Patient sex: M
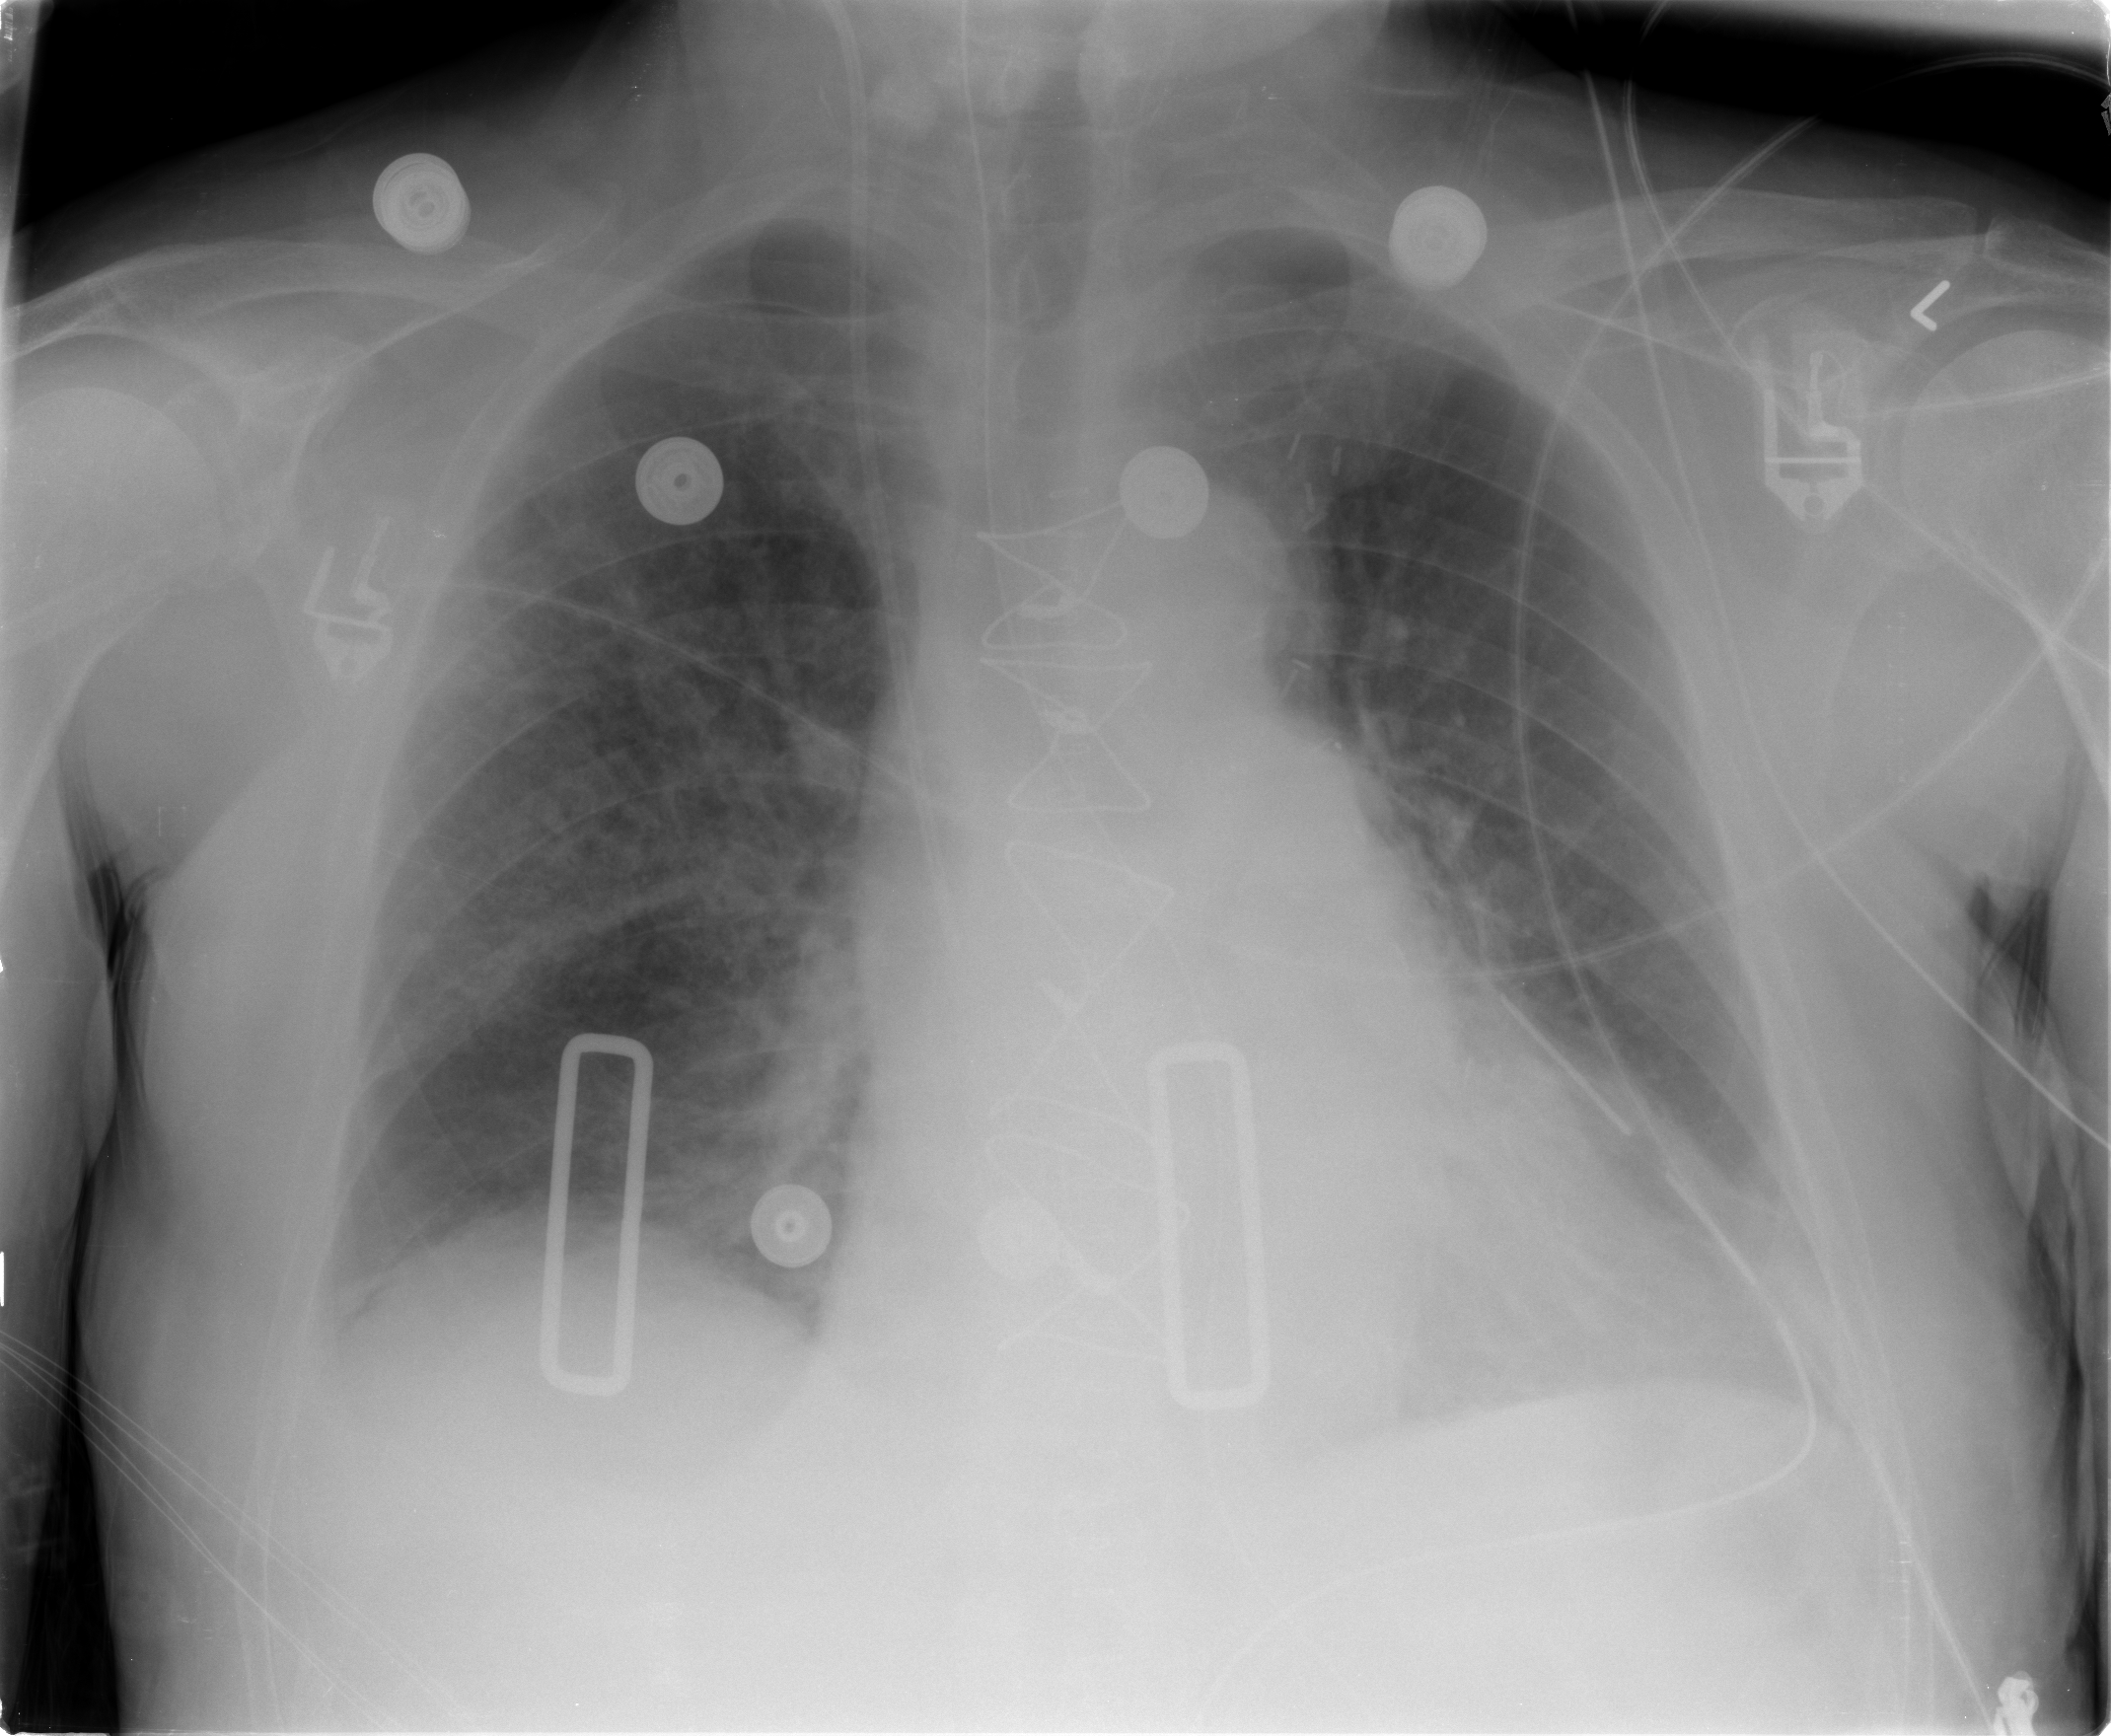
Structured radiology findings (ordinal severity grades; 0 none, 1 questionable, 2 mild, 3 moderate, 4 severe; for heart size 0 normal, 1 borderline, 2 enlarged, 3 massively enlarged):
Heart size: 2
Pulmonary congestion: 0
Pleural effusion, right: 2
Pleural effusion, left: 1
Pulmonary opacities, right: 2
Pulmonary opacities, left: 0
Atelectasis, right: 2
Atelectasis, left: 2